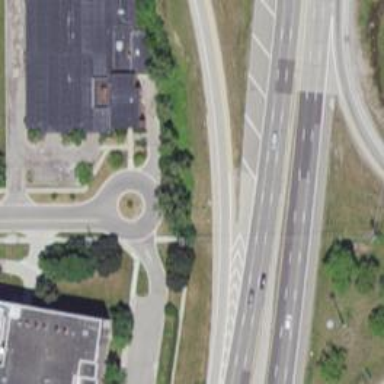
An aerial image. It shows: Turning loop on the road.